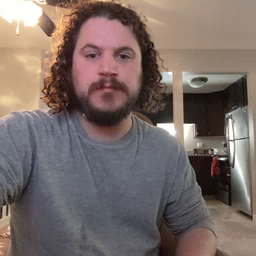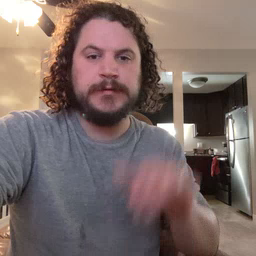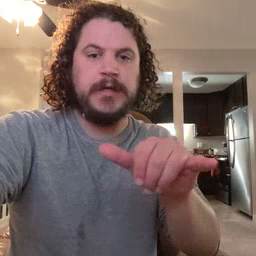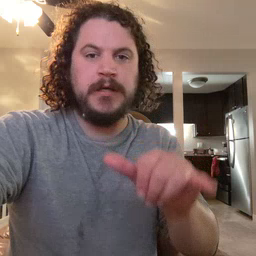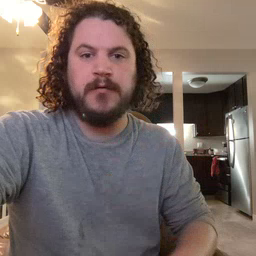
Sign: stay